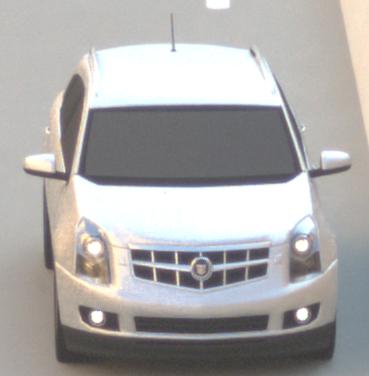
Make: Cadillac
Model: SRX 3.0 V6
Detailed model: SRX (II)
Model produced from: 2010/12
Model produced until: 2012/01
Doors: 5
Color: white
Road condition: dry road
Daytime: morning or afternoon
Contrast: low contrast